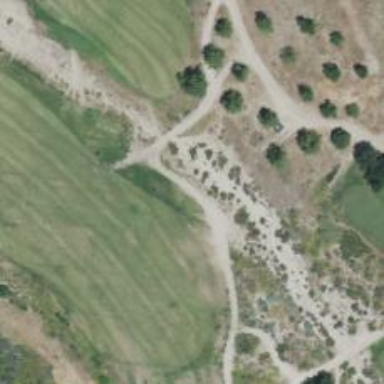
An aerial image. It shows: Service road designated as golf cart path.